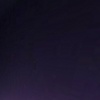
Label: space